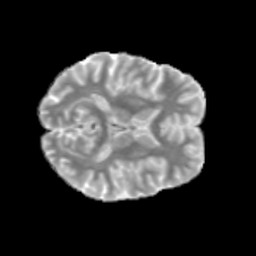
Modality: MD
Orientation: axial
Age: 38
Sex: female
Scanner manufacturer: siemens
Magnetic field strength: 3 T
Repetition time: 3.23 s
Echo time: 0.0892 s